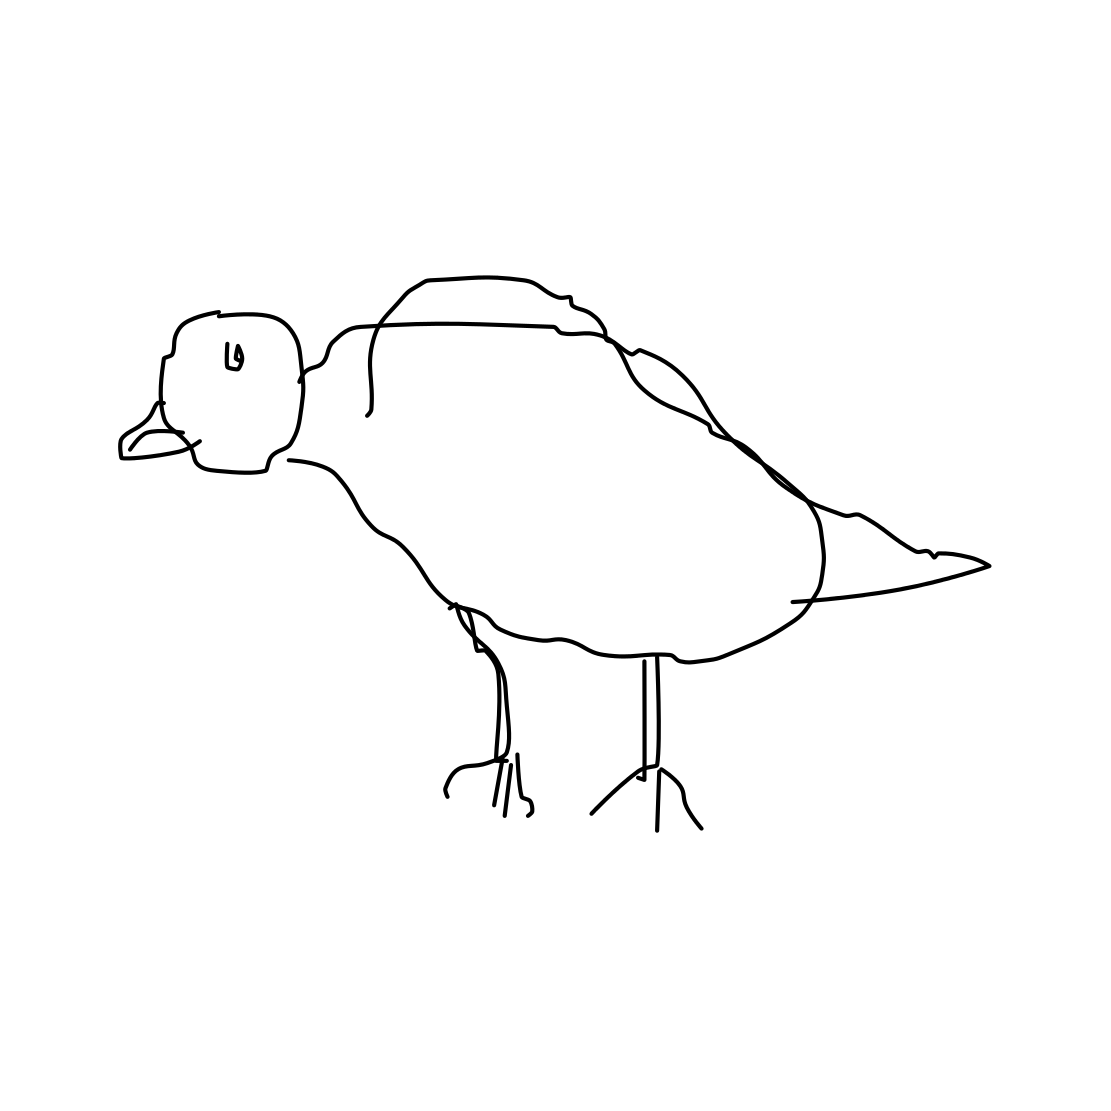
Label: standing bird